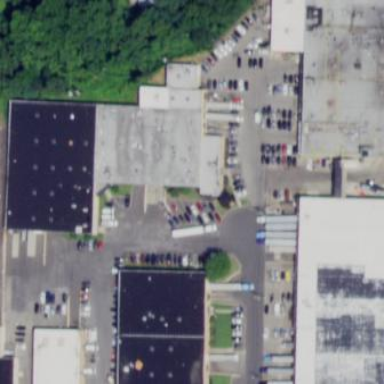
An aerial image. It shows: Commercial building.